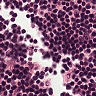
Metastatic tissue present: no